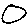
Label: circle